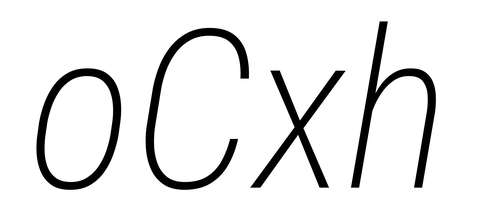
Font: Roboto-Italic_Condensed_ExtraLight_Italic